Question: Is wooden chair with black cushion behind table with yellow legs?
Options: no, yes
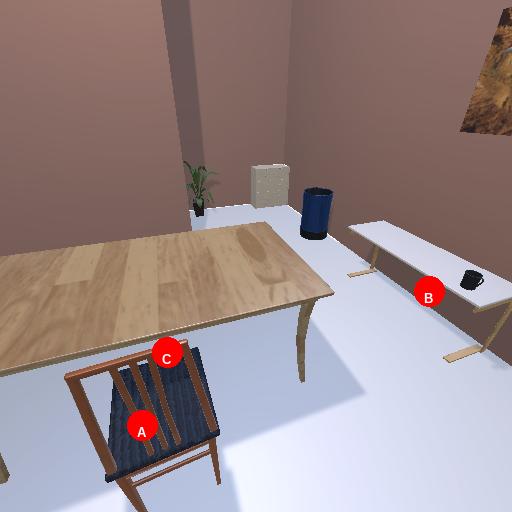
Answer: no